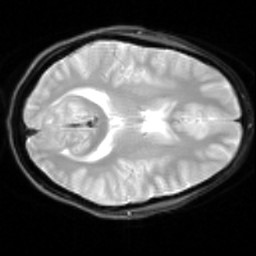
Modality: inplaneT2
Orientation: axial
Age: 23
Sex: female